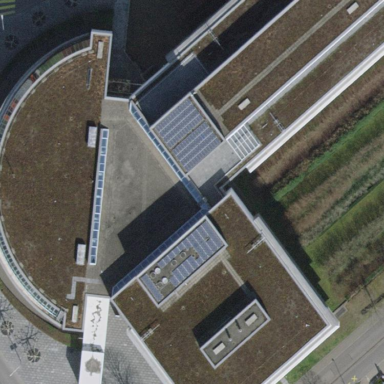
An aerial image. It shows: Building with flat roof. The building is white in color.